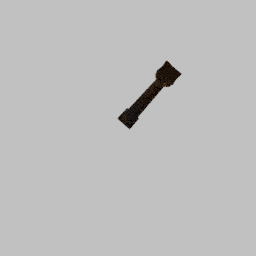
Label: architecture